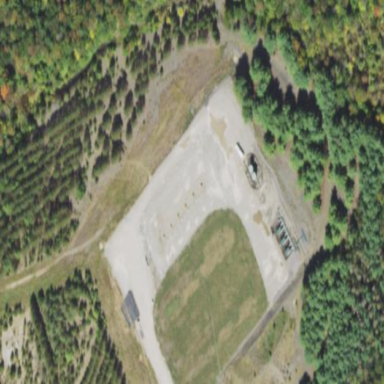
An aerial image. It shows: Industrial area dedicated to fracking.